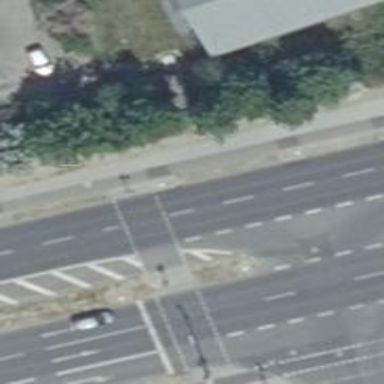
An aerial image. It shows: Road crossing with traffic signals and pedestrian island.